Aerial crown-view tile of a tropical tree (Barro Colorado Island, Panama), acquired 20250818:
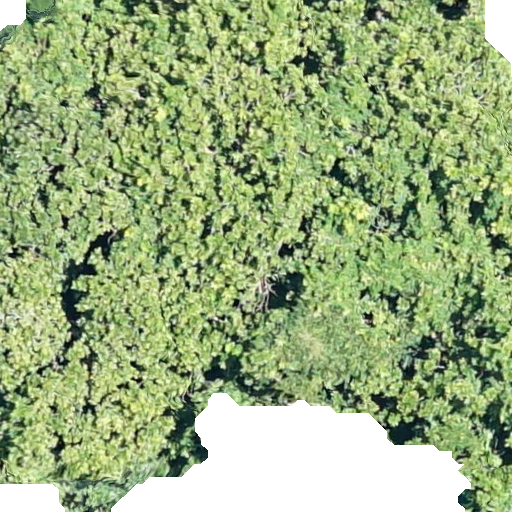
Species: Anacardium excelsum
GBIF accepted scientific name: Anacardium excelsum
Crown area: 761.355 m²